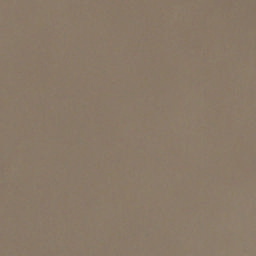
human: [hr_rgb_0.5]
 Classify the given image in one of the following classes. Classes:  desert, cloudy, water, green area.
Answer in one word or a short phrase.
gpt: cloudy